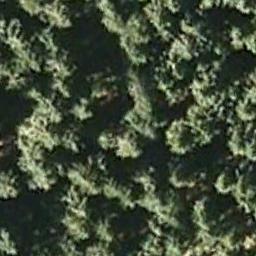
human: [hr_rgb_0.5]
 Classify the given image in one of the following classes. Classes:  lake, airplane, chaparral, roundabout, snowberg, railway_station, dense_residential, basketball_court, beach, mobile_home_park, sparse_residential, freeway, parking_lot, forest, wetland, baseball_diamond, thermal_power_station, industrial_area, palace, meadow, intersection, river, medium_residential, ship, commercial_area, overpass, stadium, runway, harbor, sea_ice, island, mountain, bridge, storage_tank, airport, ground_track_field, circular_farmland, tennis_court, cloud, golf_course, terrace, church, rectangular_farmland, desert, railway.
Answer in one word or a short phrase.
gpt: forest